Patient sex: F
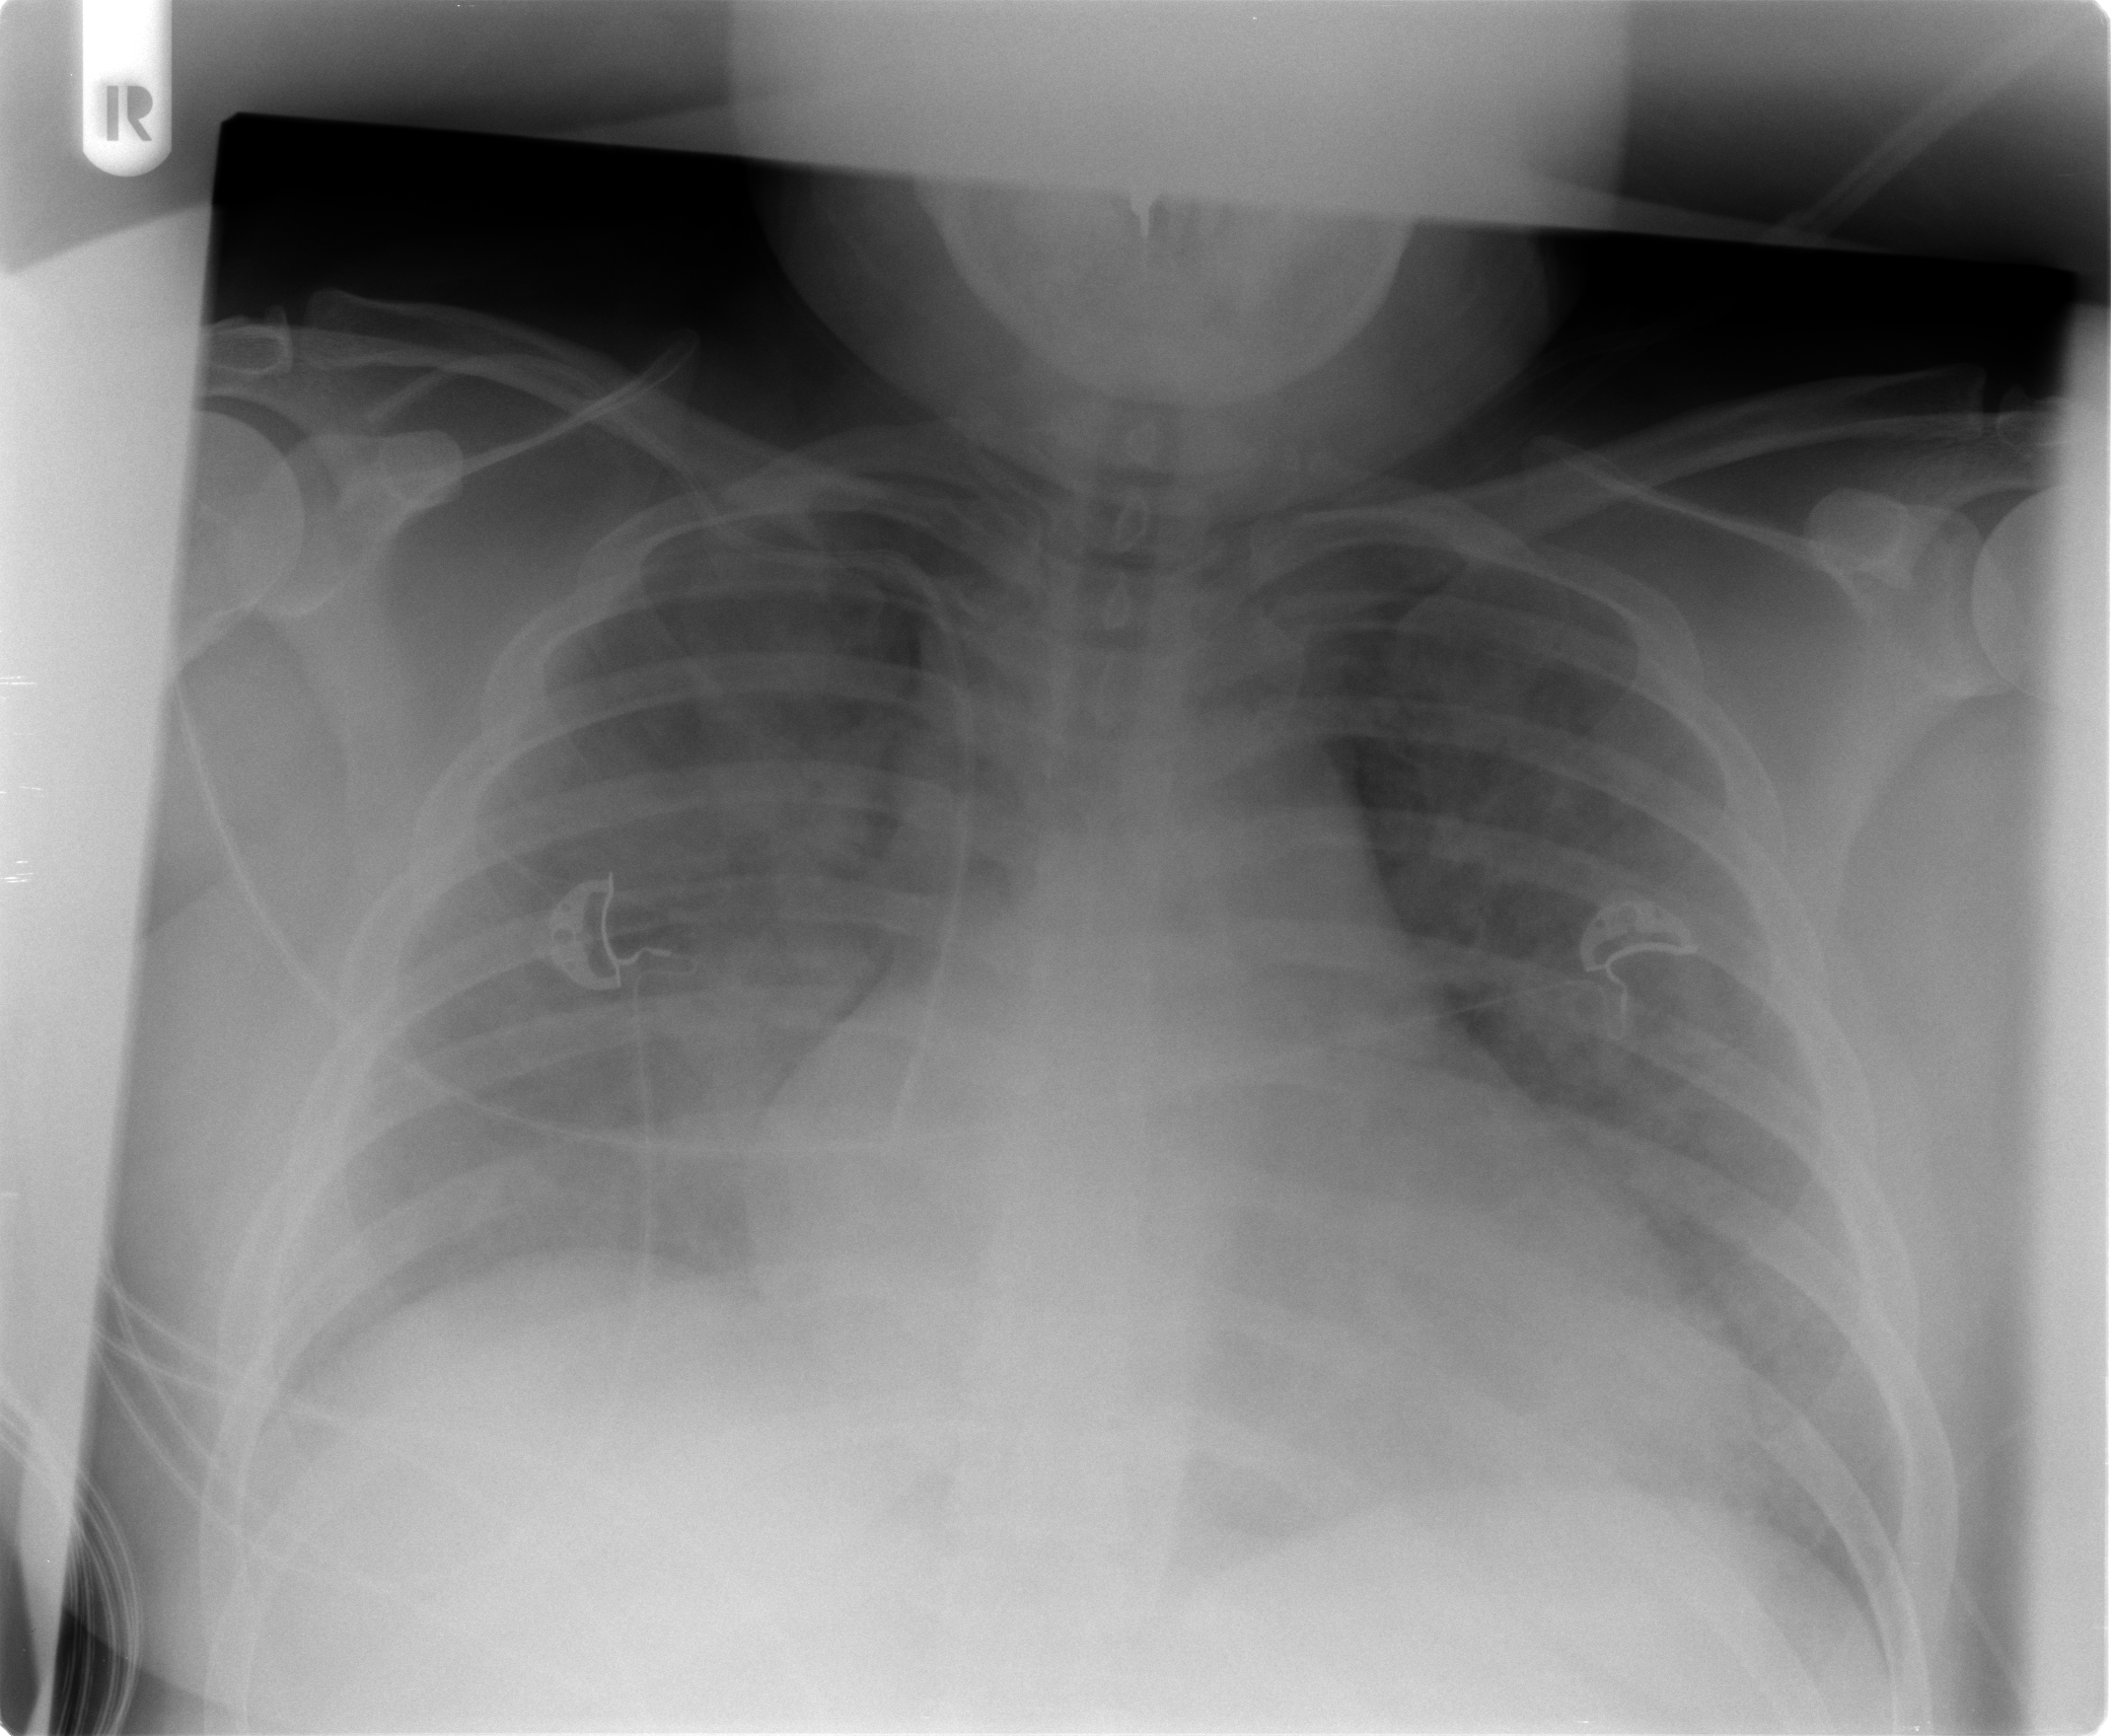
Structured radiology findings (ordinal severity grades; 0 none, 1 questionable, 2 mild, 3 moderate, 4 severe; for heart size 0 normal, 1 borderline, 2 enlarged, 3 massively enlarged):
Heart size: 2
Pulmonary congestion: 1
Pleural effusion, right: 0
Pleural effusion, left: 0
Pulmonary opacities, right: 3
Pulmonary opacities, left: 3
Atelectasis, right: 2
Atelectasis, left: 0